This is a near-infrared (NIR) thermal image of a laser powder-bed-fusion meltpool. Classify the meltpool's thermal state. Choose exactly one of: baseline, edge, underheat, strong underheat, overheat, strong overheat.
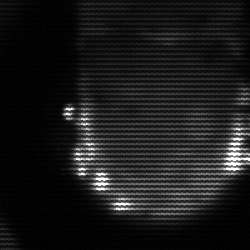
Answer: baseline